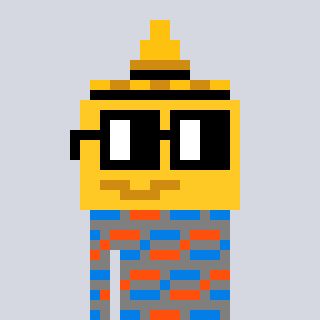
a pixel art character with square black glasses, a mustard-shaped head and a bluegrey-colored body on a cool background